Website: lowes
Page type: review-order
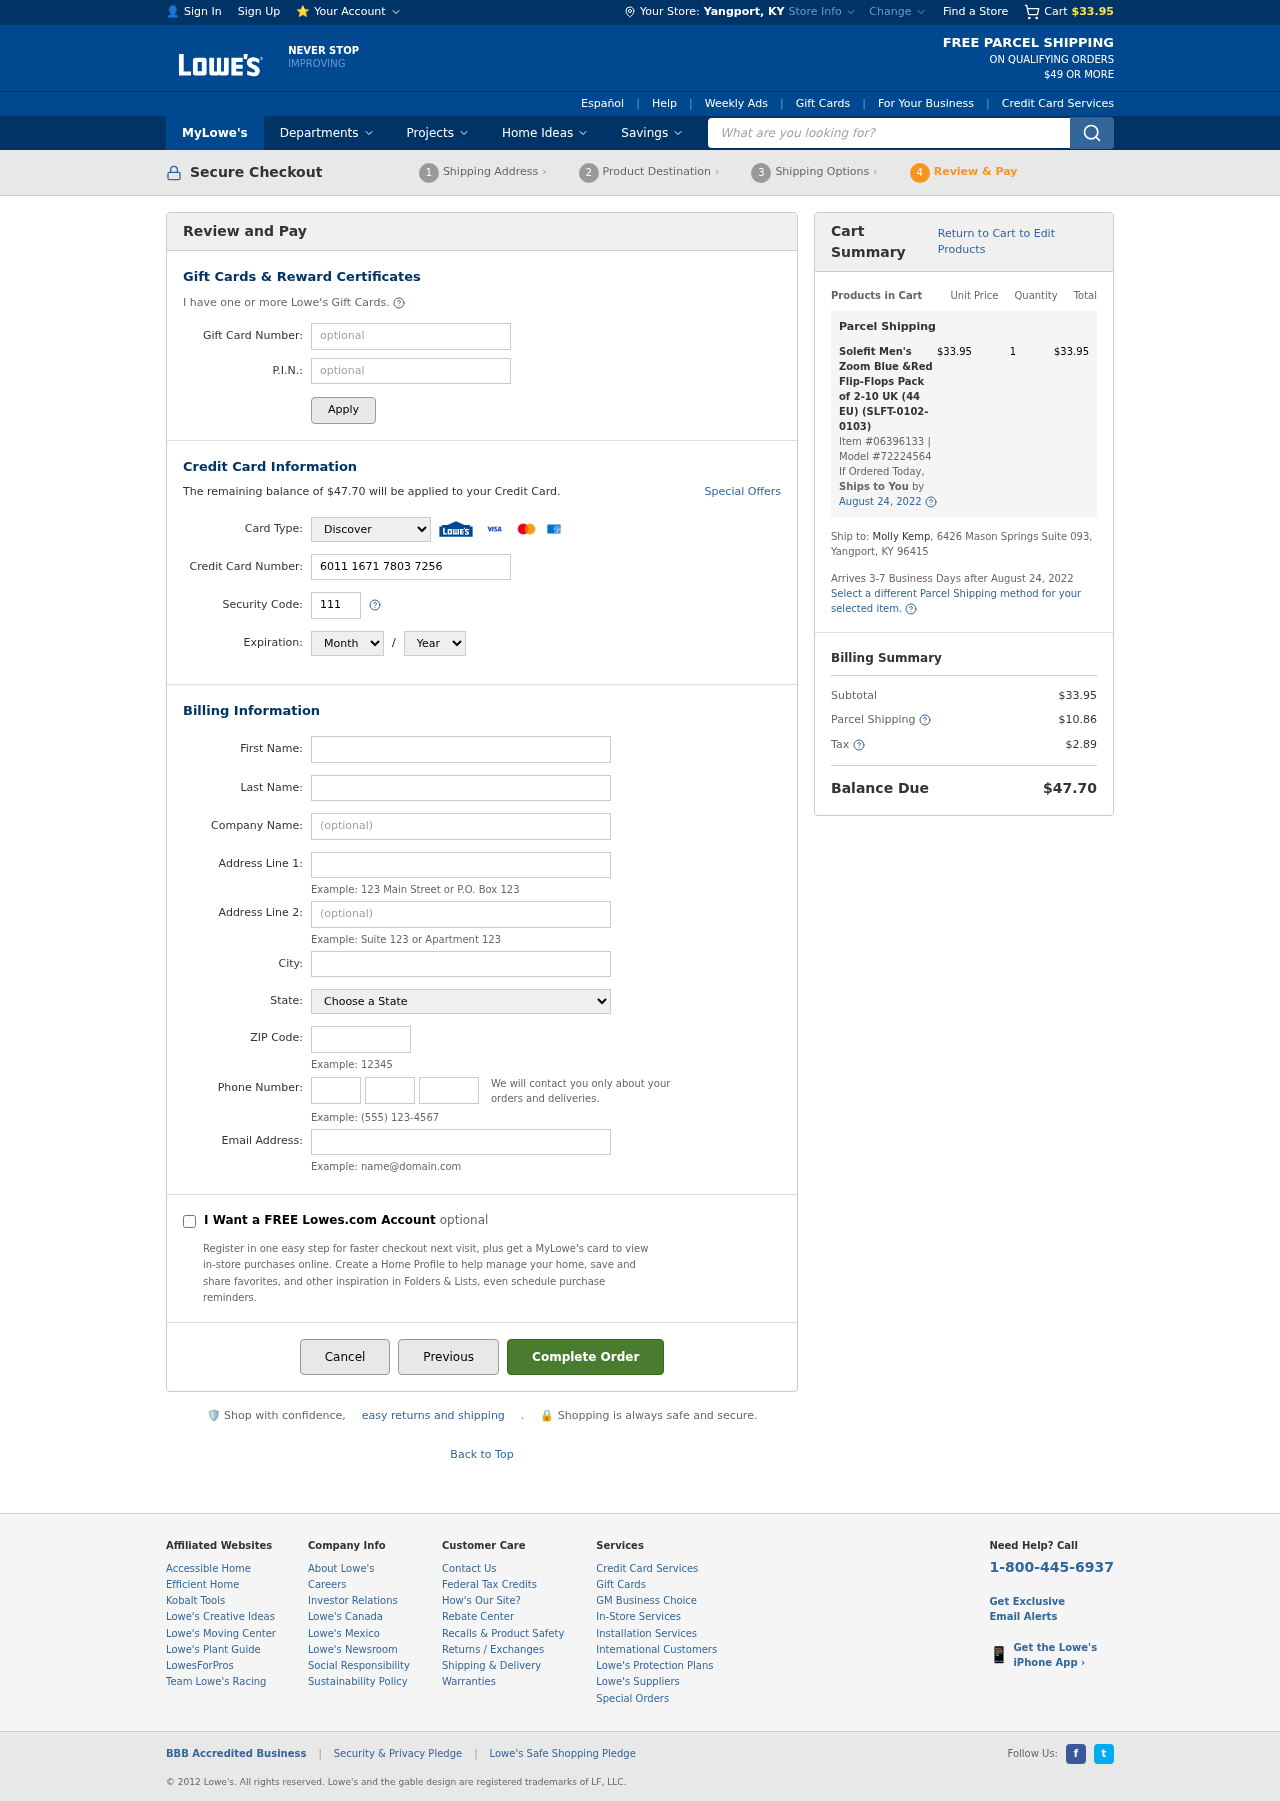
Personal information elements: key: PII_CARD_CVV
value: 111
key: PII_CARD_EXPIRY_MONTH
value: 04
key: PII_CARD_EXPIRY_YEAR
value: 27
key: PII_CARD_NUMBER
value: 6011 1671 7803 7256
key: PII_CARD_TYPE
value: Discover
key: PII_CITY
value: Yangport
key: PII_CITY_STATE
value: Yangport, KY
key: PII_EMAIL
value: molly.kemp@yahoo.com
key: PII_FIRSTNAME
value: Molly
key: PII_LASTNAME
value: Kemp
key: PII_PHONE_AREA
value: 652
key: PII_PHONE_PREFIX
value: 524
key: PII_PHONE_SUFFIX
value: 5691
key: PII_POSTCODE
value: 96415
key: PII_STATE
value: Kentucky
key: PII_STREET
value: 6426 Mason Springs Suite 093
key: PII_STREET2
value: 6426 Mason Springs Suite 093
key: PII_FULLNAME2
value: Molly Kemp
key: PII_STATE_ABBR
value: KY
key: PII_POSTCODE_FULL
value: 96415
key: PII_CITY_STATE_ZIP
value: Yangport, KY 96415
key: PII_POSTCODE_NUMERIC
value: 96415
Product elements: key: PRODUCT1_NAME
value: Solefit Men's Zoom Blue &Red Flip-Flops Pack of 2-10 UK (44 EU) (SLFT-0102-0103)
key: PRODUCT1_PRICE
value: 33.95
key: PRODUCT1_QUANTITY
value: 1
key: PRODUCT1_ITEM_NUMBER
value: Item #06396133
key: PRODUCT1_MODEL_NUMBER
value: Model #72224564
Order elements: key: ORDER_SUBTOTAL
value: $33.95
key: ORDER_BALANCE_DUE
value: $47.70
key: ORDER_SHIPPING_DATE
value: August 24, 2022
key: ORDER_ITEM_TOTAL
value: $33.95
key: ORDER_SHIPPING_DATE2
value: August 24, 2022
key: ORDER_SHIPPING_COST
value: $10.86
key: ORDER_TAX
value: $2.89
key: ORDER_TOTAL
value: $47.70
Search elements: key: HEADER_SEARCH
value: What are you looking for?